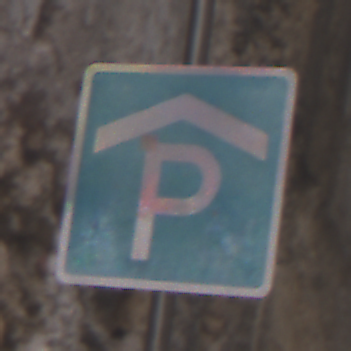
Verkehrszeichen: Parkhaus
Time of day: Midday
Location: Outdoor (Urban)
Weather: PartlyCloudy
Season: NotSpecified
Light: Natural